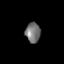
Tissue: prostate
Cell type: T cells
Senescence score: 0.349
Nuclear area (px): 293
Mean DAPI intensity: 116.13